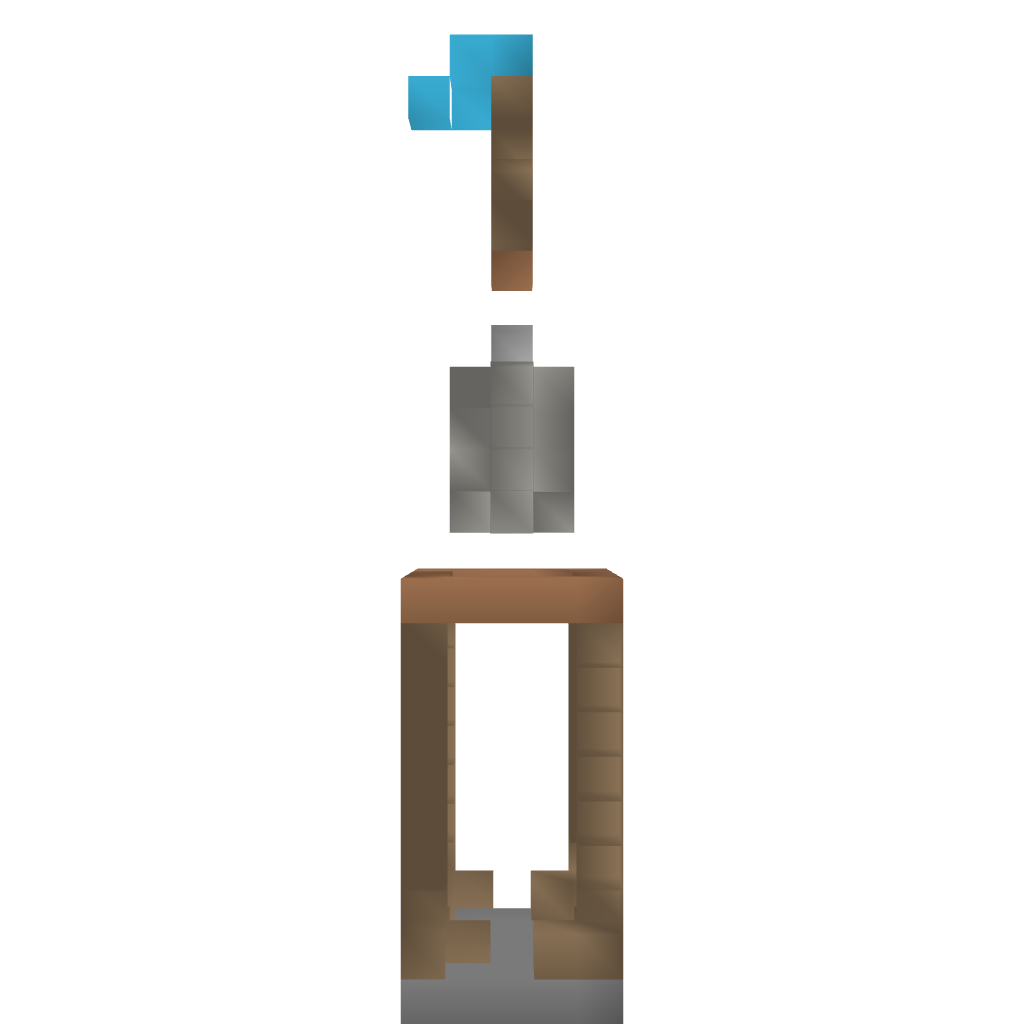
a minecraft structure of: Water Tank